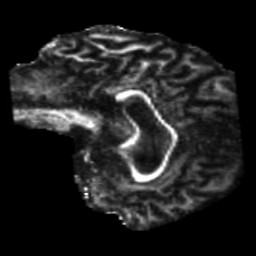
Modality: FA
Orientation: sagittal
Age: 40
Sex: male
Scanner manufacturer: siemens
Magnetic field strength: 3 T
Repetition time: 5.25 s
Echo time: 0.08 s